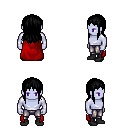
a pixel art fantasy rpg character, male body template, dark elf, purple skin, red cape, metal pants, black unkempt hairstyle, black shoes, four views (front, back, left, right), 2x2 character sprite sheet, small pixel art, hard edges, no anti-aliasing